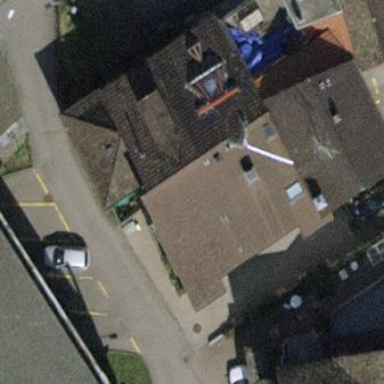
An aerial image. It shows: Terrace building.